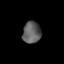
Tissue: lung
Cell type: Epithelial cells
Senescence score: 0.1574
Nuclear area (px): 391
Mean DAPI intensity: 93.691